Question: I have been struggling for days finding .NET 'Tree Data Structure', I have read many recomendation using <URL>, but I have yet find example for it.

I have read C5 documentation but didn't find example for it (I admit I haven't read all documentation page).
'Edit: I need a Tree with basic functionality like search from parent to child node and vice versa.'
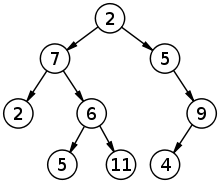
Answer: If you only need the most basic functionality, then build your own data structure.
I did a quick implementation of a basic tree (directional edges and not necessarily binary tree), assuming you have a fixed root node. I also added methods for searching depth first and breadth first.
'''
using System;
using System.Collections.Generic;
namespace TreeTest
{
class Program
{
static void Main(string[] args)
{
//Build example tree
Tree tree = new Tree();
Node a = new Node(2);
Node b = new Node(7);
Node c = new Node(2);
Node d = new Node(6);
Node e = new Node(5);
Node f = new Node(11);
Node g = new Node(5);
Node h = new Node(9);
Node i = new Node(4);
tree.rootNode = a;
a.Edges.Add(b);
b.Edges.Add(c);
b.Edges.Add(d);
d.Edges.Add(e);
d.Edges.Add(f);
a.Edges.Add(g);
g.Edges.Add(h);
h.Edges.Add(i);
//Find node scannin tree from top down
Node node = tree.FindByValueBreadthFirst(6);
Console.WriteLine(node != null ? "Found node" : "Did not find node");
//Find node scanning tree branch for branch.
node = tree.FindByValueDepthFirst(2);
Console.WriteLine(node != null ? "Found node" : "Did not find node");
Console.WriteLine("PRESS ANY KEY TO EXIT");
Console.ReadKey();
}
}
class Tree
{
public Node rootNode;
public Node FindByValueDepthFirst(int val)
{
return rootNode.FindRecursiveDepthFirst(val);
}
public Node FindByValueBreadthFirst(int val)
{
if (rootNode.Value == val)
return rootNode;
else
return rootNode.FindRecursiveBreadthFirst(val);
}
}
class Node
{
public int Value { get; set; }
public IList<Node> Edges { get; set; }
public Node(int val)
{
Value = val;
Edges = new List<Node>(2);
}
public Node FindRecursiveBreadthFirst(int val)
{
foreach (Node node in Edges)
{
if (node.Value == val)
return node;
}
foreach (Node node in Edges)
{
Node result = node.FindRecursiveBreadthFirst(val);
if (result != null)
return result;
}
return null;
}
public Node FindRecursiveDepthFirst(int val)
{
if (Value == val)
return this;
else
{
foreach (Node node in Edges)
{
Node result = node.FindRecursiveDepthFirst(val);
if (result != null)
return result;
}
return null;
}
}
}
}
'''